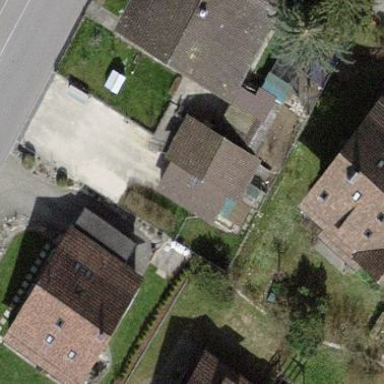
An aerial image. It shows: Garage.